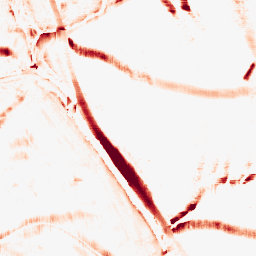
Category: morphological
Decomposition family: morphological_square
Decomposition parameters: operation: opening
size: 15
Upsampling method: quintic
Upsampling parameters: scale: 4
Upsampling scale: 4